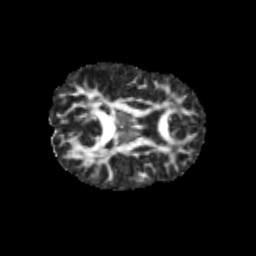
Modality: FA
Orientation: axial
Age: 11
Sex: female
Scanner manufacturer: siemens
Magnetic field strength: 3 T
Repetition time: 3.8 s
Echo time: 0.07 s